Field crop: maize
Growth stage: 1
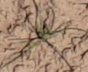
Species: lolium